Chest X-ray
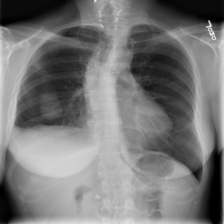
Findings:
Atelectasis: negative
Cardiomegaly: negative
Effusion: positive
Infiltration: negative
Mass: negative
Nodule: negative
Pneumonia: negative
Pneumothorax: negative
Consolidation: negative
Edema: negative
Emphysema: negative
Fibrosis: negative
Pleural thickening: negative
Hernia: negative